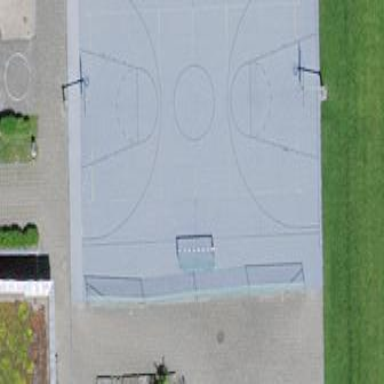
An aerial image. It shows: Basketball court on pitch.